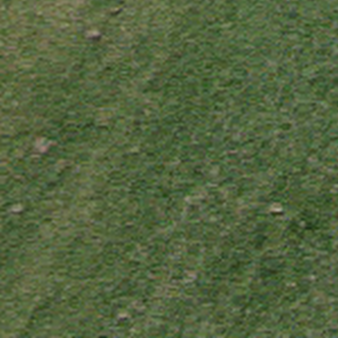
Label: other